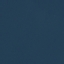
Land use / land cover: SeaLake